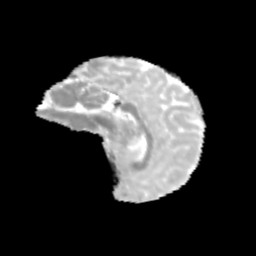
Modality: MD
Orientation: sagittal
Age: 13
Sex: female
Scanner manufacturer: siemens
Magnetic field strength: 3 T
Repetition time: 3.8 s
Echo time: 0.07 s